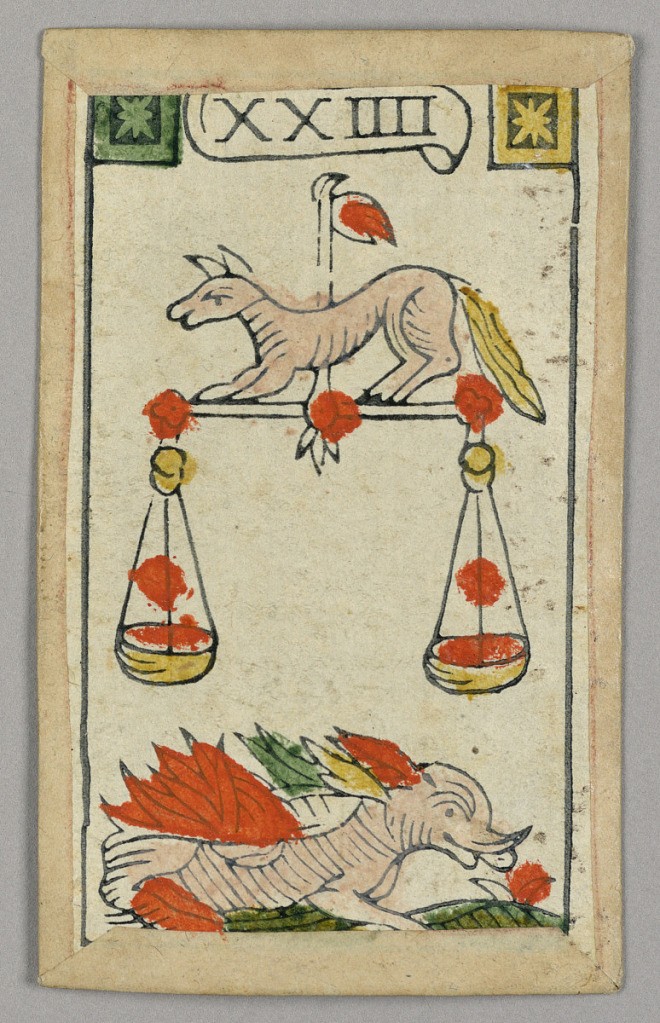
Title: Minchiate (Tarot) Playing Card
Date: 17th century
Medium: Stencil-colored woodblock print
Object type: Playing card
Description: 1909-22-1-1/35: Partial set of Italian Minchiate playing cards50;     1909-22-1-24: Part of a set of Italian Minchiate playing cards.50